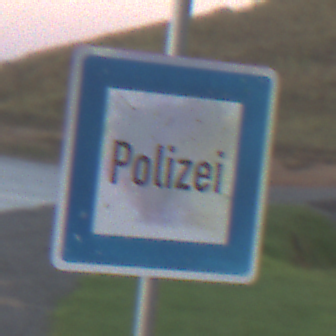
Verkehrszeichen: Polizei
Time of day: SunriseSunset
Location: Outdoor (RoadRail)
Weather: PartlyCloudy
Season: NotSpecified
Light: Natural